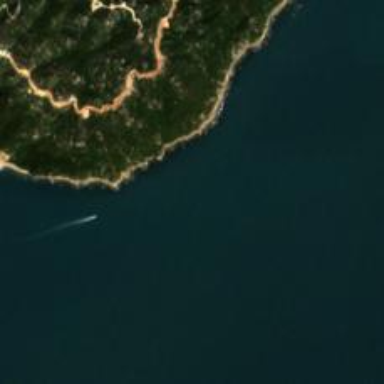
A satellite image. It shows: Beautiful bay with natural surroundings.